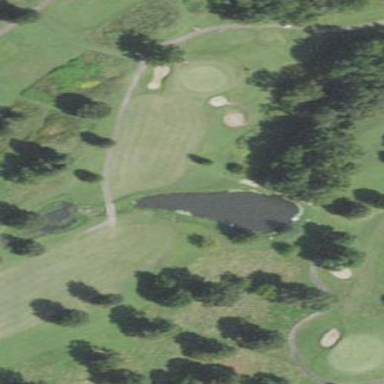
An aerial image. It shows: Golf fairway surrounded by grass.